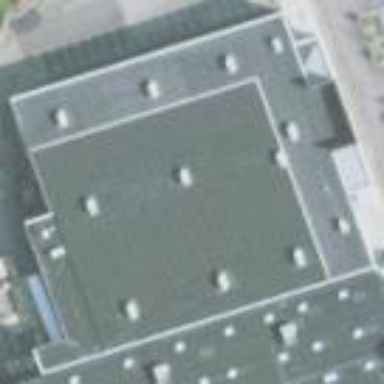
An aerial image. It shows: Building.